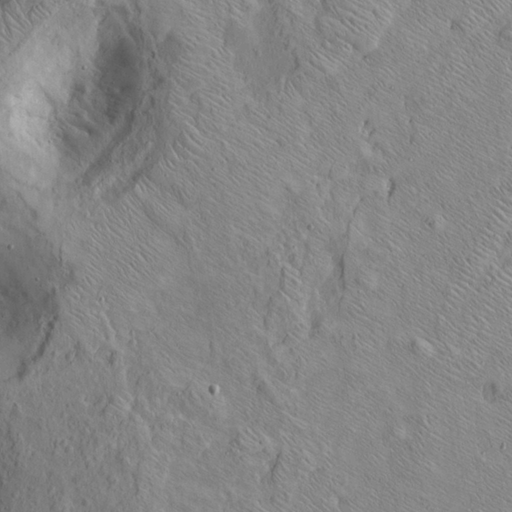
Classes present: Background, Cone